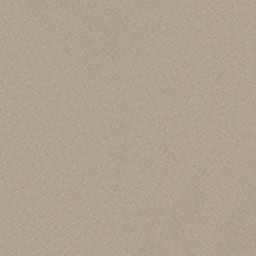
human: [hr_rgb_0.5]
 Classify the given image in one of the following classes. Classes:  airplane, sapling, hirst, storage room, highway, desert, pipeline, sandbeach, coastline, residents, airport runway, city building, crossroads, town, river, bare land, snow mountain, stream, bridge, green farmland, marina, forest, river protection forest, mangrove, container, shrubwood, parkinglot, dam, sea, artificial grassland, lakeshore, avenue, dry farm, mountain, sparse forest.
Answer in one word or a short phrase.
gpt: desert